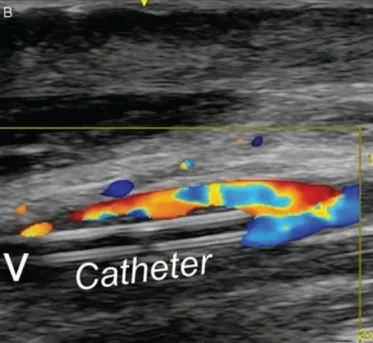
Blood flow in the vein after catheter placement. (B) Longitudinal view of the brachial vein. The midline catheter is inside the brachial vein. Catheter = midline, V = brachial vein, A = brachial artery.
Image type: radiology (ultrasound)